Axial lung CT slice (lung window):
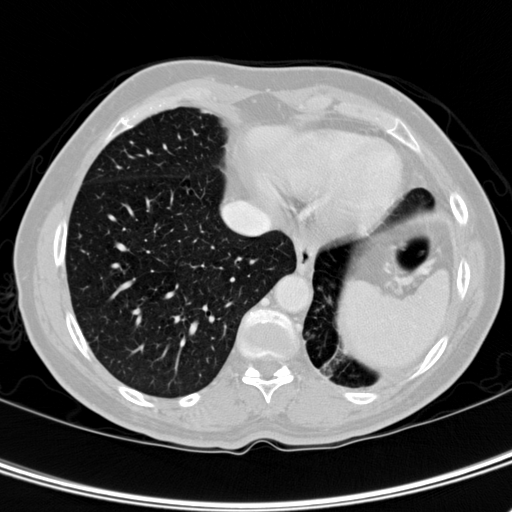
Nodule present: no